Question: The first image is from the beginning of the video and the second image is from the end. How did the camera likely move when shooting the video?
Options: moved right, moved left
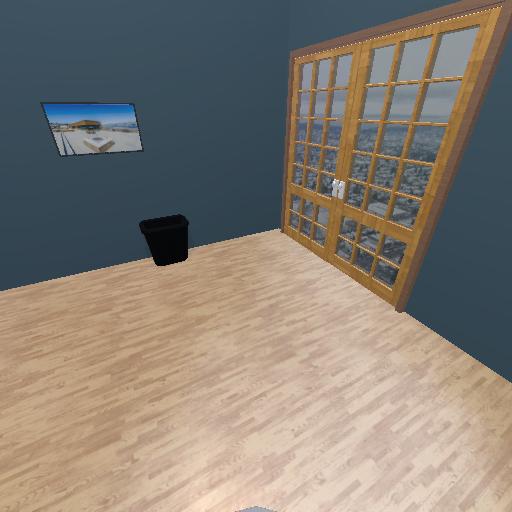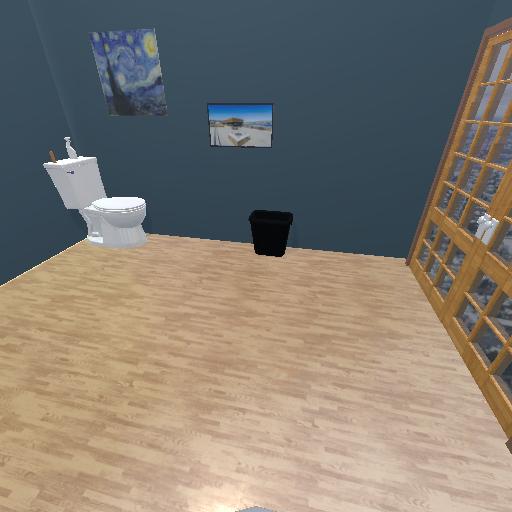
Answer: moved right